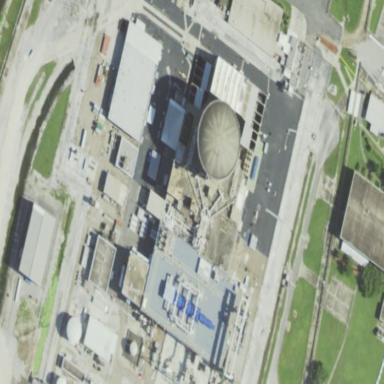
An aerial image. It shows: Industrial area with nuclear power plant.